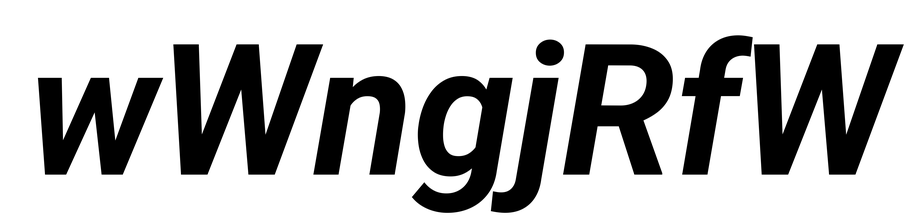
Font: Roboto-Italic_Bold_Italic